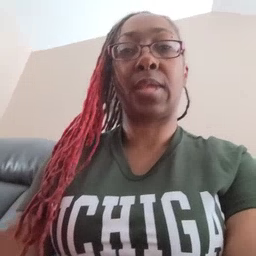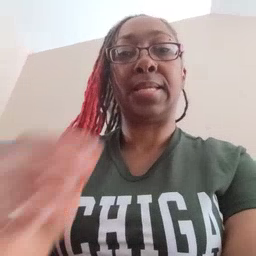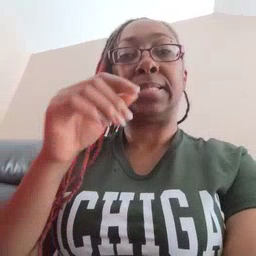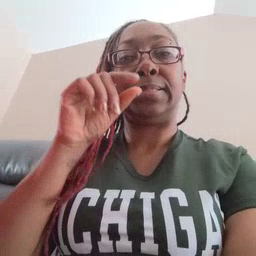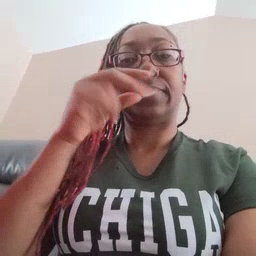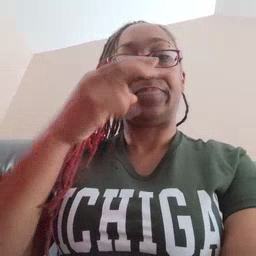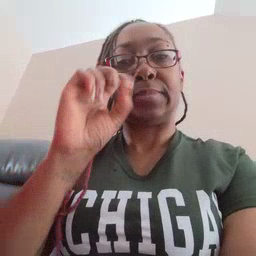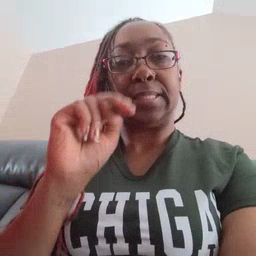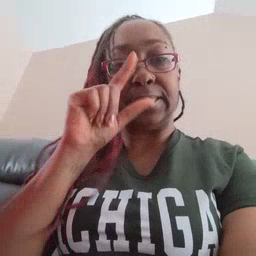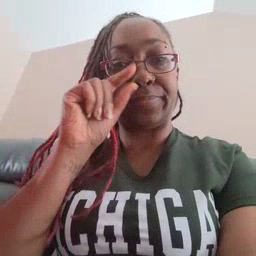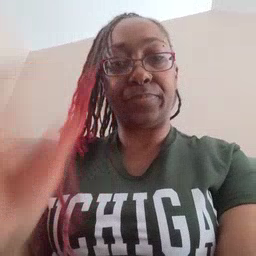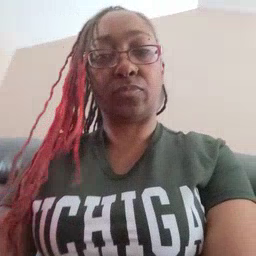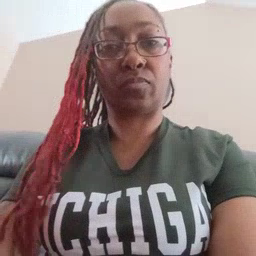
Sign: hen